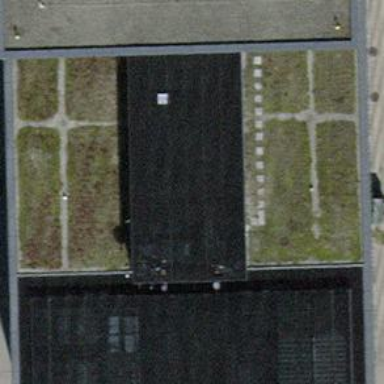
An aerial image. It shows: Building with grey roof.